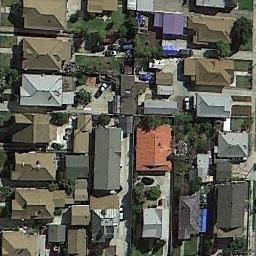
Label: dense_residential